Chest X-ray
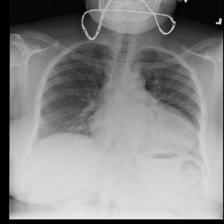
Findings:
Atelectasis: negative
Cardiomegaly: negative
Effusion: negative
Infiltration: negative
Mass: negative
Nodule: negative
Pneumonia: negative
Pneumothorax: negative
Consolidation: negative
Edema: negative
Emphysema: negative
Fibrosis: negative
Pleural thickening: negative
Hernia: negative